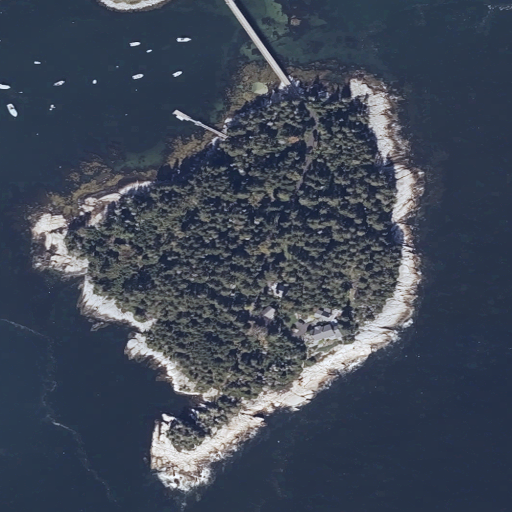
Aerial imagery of island in Maine named Burnt Island containing open water, evergreen forest, barren land, herbaceous wetlands, medium intensity development, and high intensity development